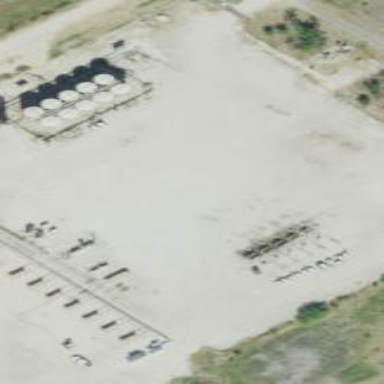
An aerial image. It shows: Industrial area designated as wellsite.